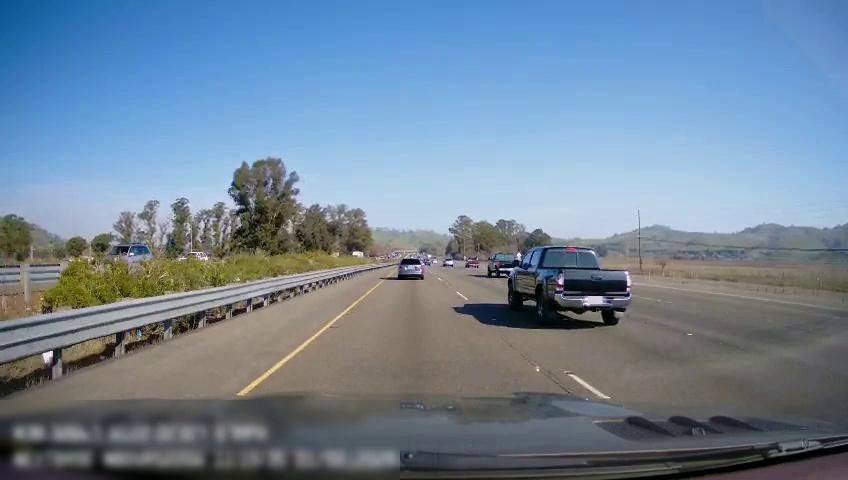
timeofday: Day
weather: Sunny
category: Drivable Space
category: Vehicles | SUV
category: Vehicles | Car
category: Vehicles | Truck
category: Vehicles | Truck
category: Vehicles | Truck
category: Vehicles | SUV
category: Vehicles | Truck
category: Vehicles | SUV
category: Lanes | Current Lane
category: Lanes | Current Lane
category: Lanes | Alternate Lane
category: Lanes | Alternate Lane
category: Lanes | Alternate Lane